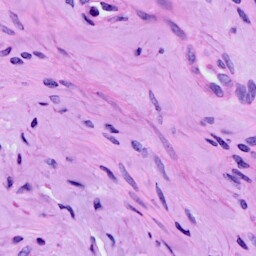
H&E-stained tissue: Cervix